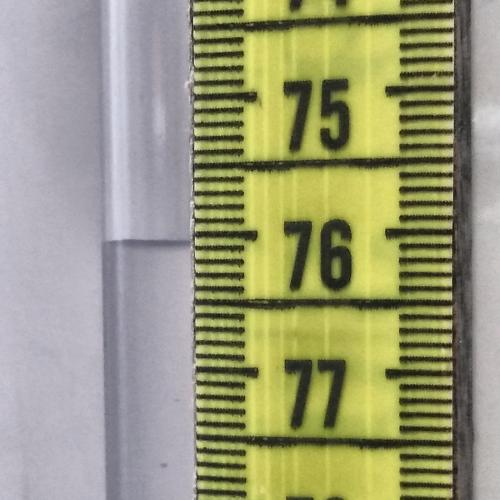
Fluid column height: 76.1 cm